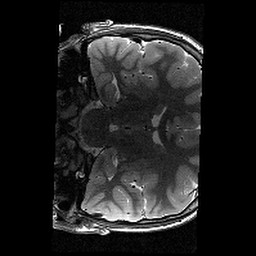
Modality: T2w
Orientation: coronal
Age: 12
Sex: female
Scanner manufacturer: siemens
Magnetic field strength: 3 T
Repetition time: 8.46 s
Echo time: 0.067 s